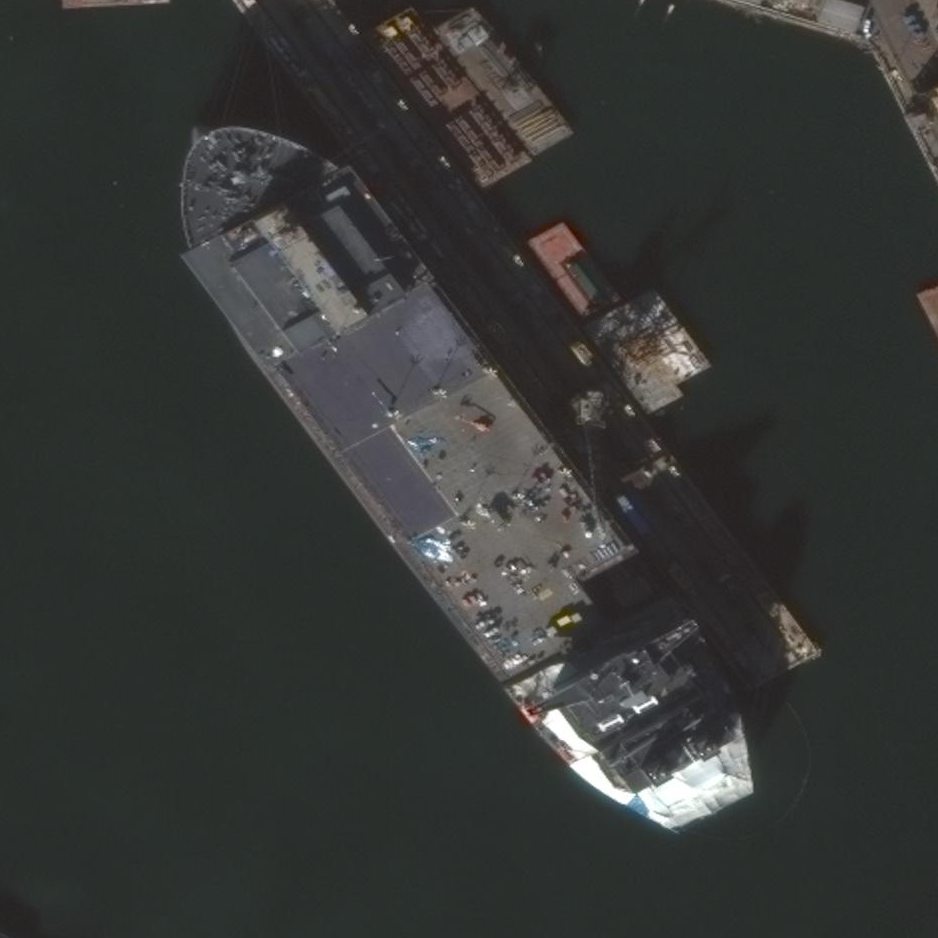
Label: civil